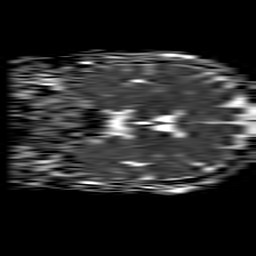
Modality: ADC
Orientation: coronal
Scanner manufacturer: philips
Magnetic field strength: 1.5 T
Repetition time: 4.6 s
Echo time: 0.08631 s